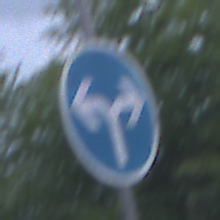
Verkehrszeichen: VorgeschriebeneFahrtrichtungRechtsOderLinks
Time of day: SunriseSunset
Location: Outdoor (Urban)
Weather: PartlyCloudy
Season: NotSpecified
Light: Natural